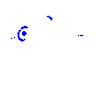
Particle: pion